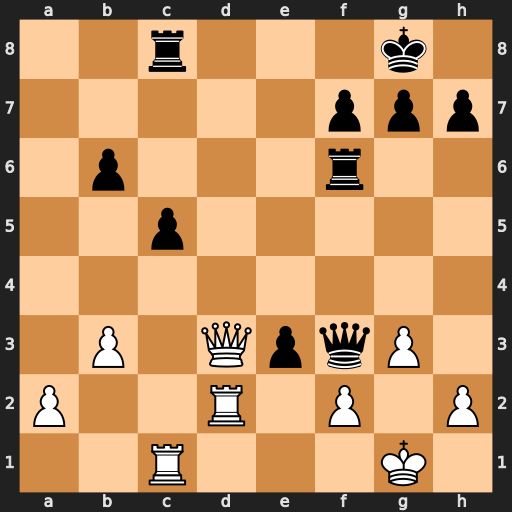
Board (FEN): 2r3k1/5ppp/1p3r2/2p5/8/1P1QpqP1/P2R1P1P/2R3K1
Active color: w
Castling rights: -
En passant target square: -
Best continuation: Qd8+ Rxd8 Rxd8#